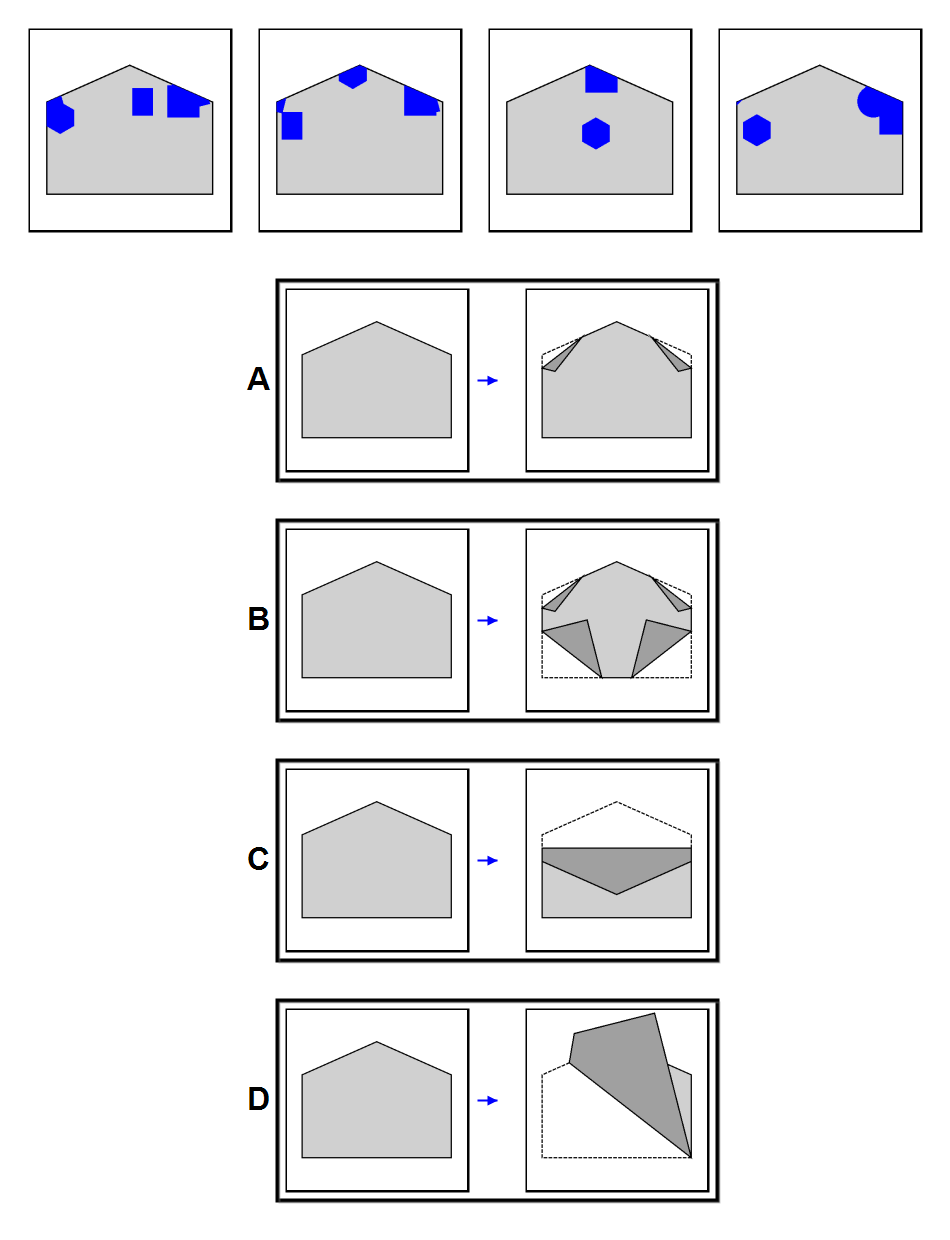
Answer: A